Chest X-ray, PA view. Patient: 51 years old, sex M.
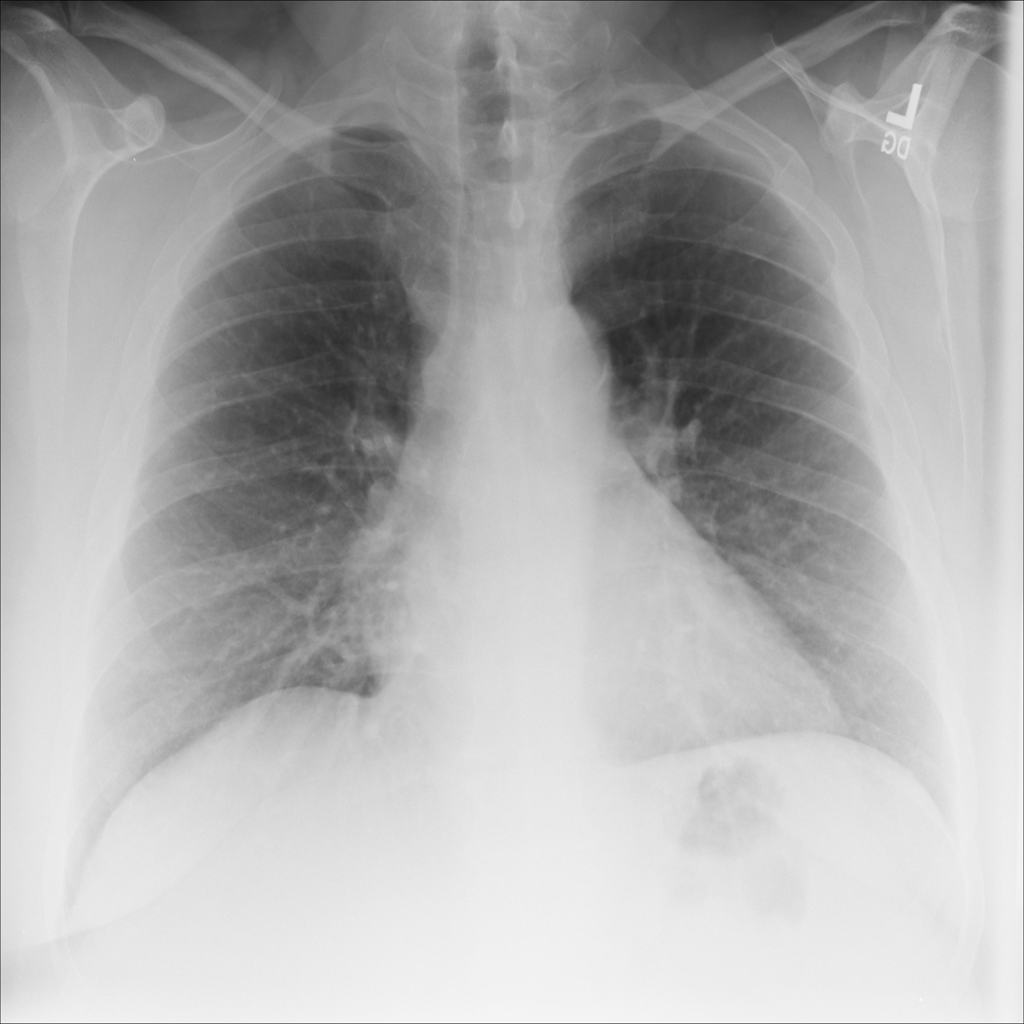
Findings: No Finding